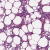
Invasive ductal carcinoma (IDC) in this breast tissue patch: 0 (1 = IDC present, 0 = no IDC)